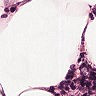
Metastatic tissue present: no